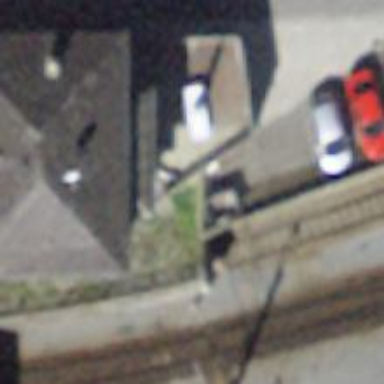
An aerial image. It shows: Railway buffer stop.